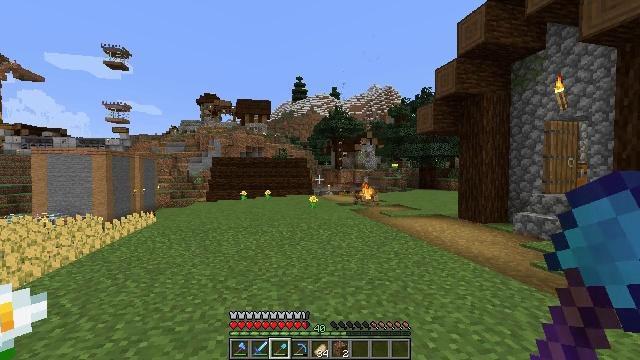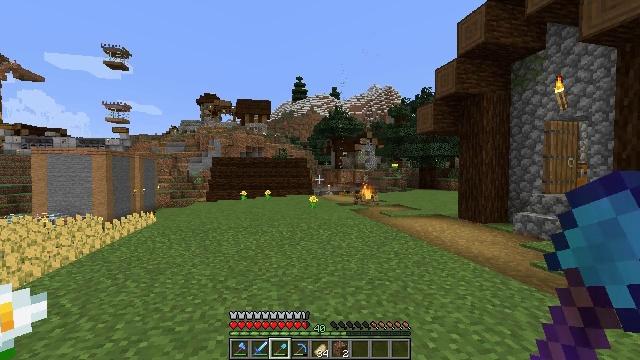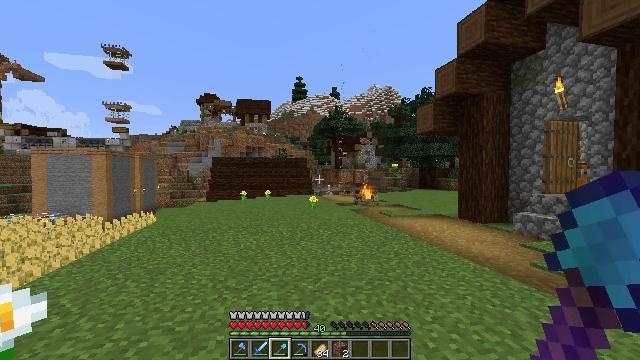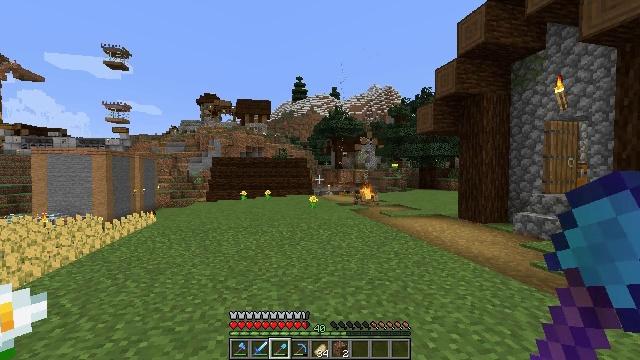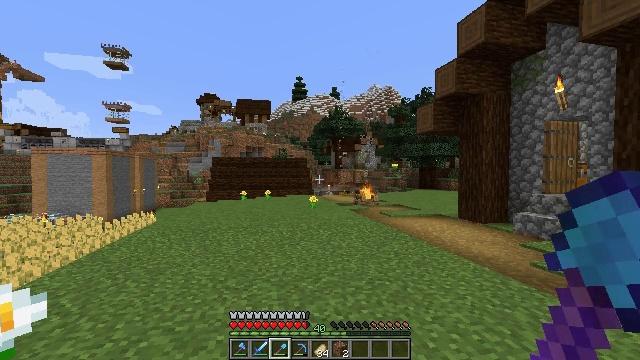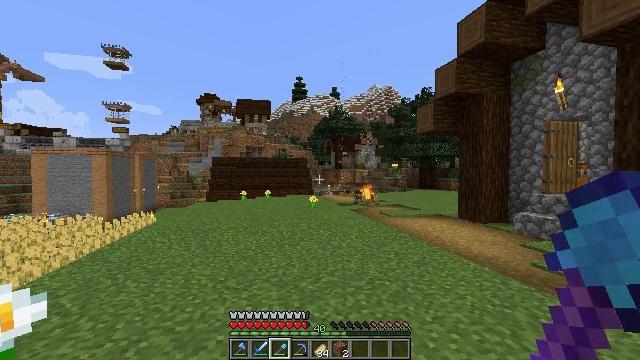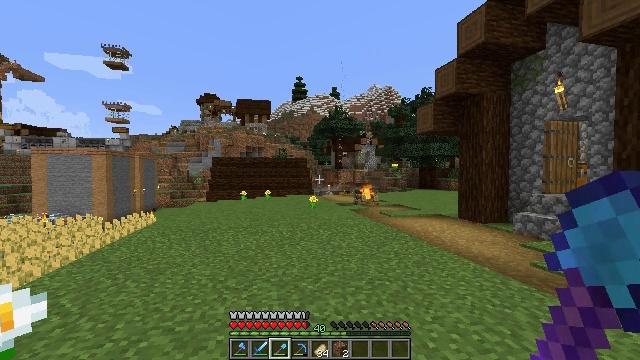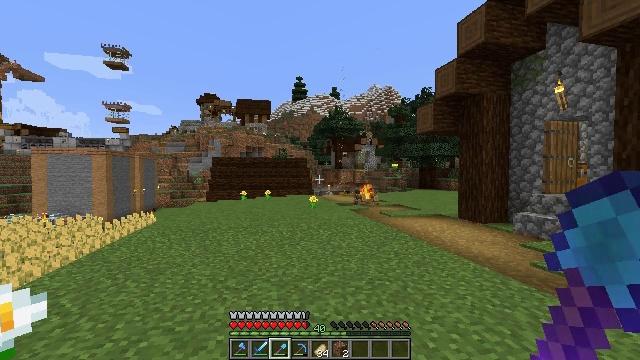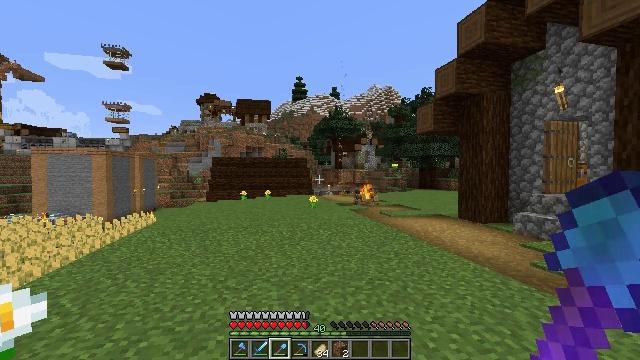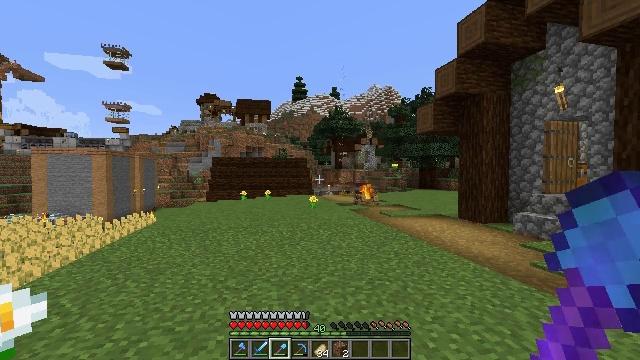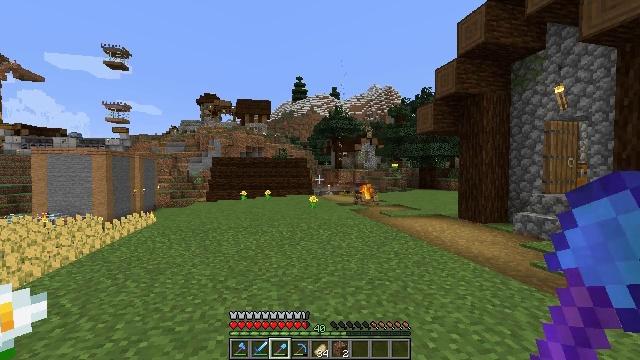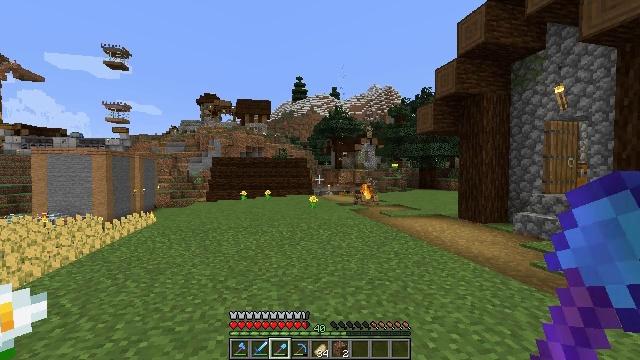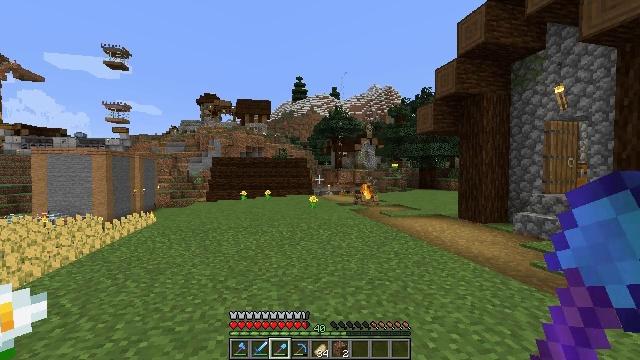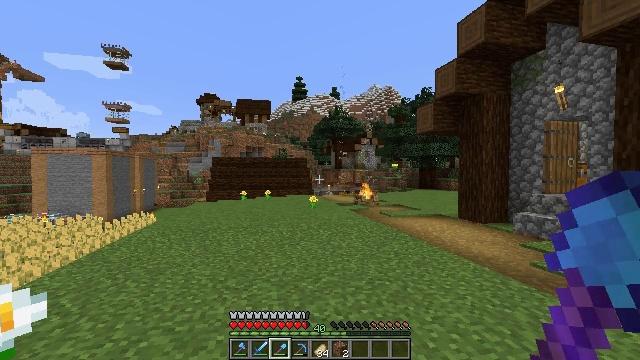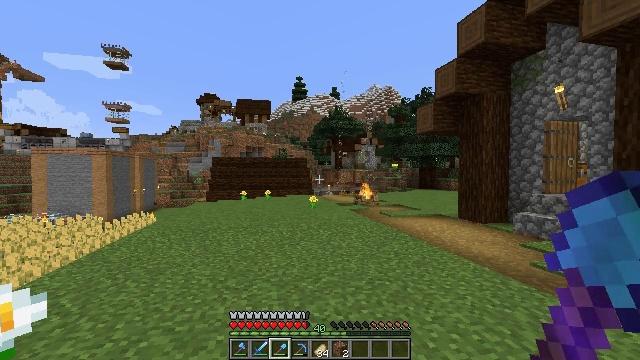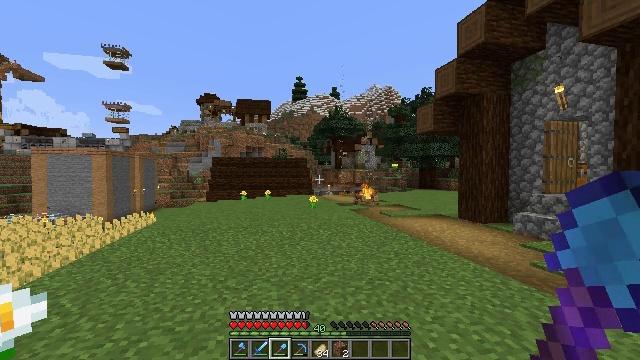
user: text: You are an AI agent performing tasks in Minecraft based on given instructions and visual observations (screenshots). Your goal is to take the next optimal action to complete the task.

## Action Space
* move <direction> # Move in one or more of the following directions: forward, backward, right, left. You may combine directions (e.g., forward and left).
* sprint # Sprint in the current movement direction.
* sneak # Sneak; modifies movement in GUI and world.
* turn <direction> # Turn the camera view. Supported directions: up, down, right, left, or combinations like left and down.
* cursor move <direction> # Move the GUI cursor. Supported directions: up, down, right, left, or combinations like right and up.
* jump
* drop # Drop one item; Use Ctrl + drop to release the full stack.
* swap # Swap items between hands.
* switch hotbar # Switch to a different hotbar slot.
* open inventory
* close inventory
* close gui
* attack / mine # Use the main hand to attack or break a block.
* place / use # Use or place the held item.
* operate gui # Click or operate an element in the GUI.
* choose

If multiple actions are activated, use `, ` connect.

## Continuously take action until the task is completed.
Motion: motion action
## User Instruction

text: Collect wheat crops.
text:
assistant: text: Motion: no_op
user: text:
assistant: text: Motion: no_op
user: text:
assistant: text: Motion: no_op
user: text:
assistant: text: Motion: no_op
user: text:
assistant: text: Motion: no_op
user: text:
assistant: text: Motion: no_op
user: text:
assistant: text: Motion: no_op
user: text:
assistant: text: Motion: no_op
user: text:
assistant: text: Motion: no_op
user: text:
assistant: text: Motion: no_op
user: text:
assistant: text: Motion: no_op
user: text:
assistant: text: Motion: no_op
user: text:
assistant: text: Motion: no_op
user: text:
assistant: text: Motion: no_op
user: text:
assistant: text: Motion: no_op
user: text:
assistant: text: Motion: no_op
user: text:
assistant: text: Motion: no_op
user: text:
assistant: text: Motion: no_op
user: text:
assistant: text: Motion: no_op
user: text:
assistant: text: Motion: no_op
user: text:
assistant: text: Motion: no_op
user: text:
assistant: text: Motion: no_op
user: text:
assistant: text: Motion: no_op
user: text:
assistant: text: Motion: no_op
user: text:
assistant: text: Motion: no_op
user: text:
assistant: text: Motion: no_op
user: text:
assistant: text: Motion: no_op
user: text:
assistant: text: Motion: no_op
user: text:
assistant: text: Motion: no_op
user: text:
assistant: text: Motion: no_op